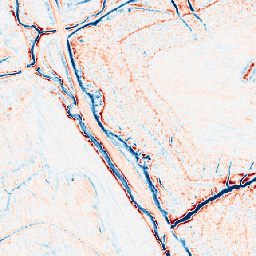
Category: edge_preserving
Decomposition family: anisotropic_diffusion
Decomposition parameters: iterations: 10
kappa: 50
gamma: 0.2
Upsampling method: area
Upsampling parameters: scale: 4
Upsampling scale: 4